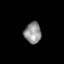
Tissue: skin
Cell type: Others
Senescence score: 0.6927
Nuclear area (px): 351
Mean DAPI intensity: 143.835